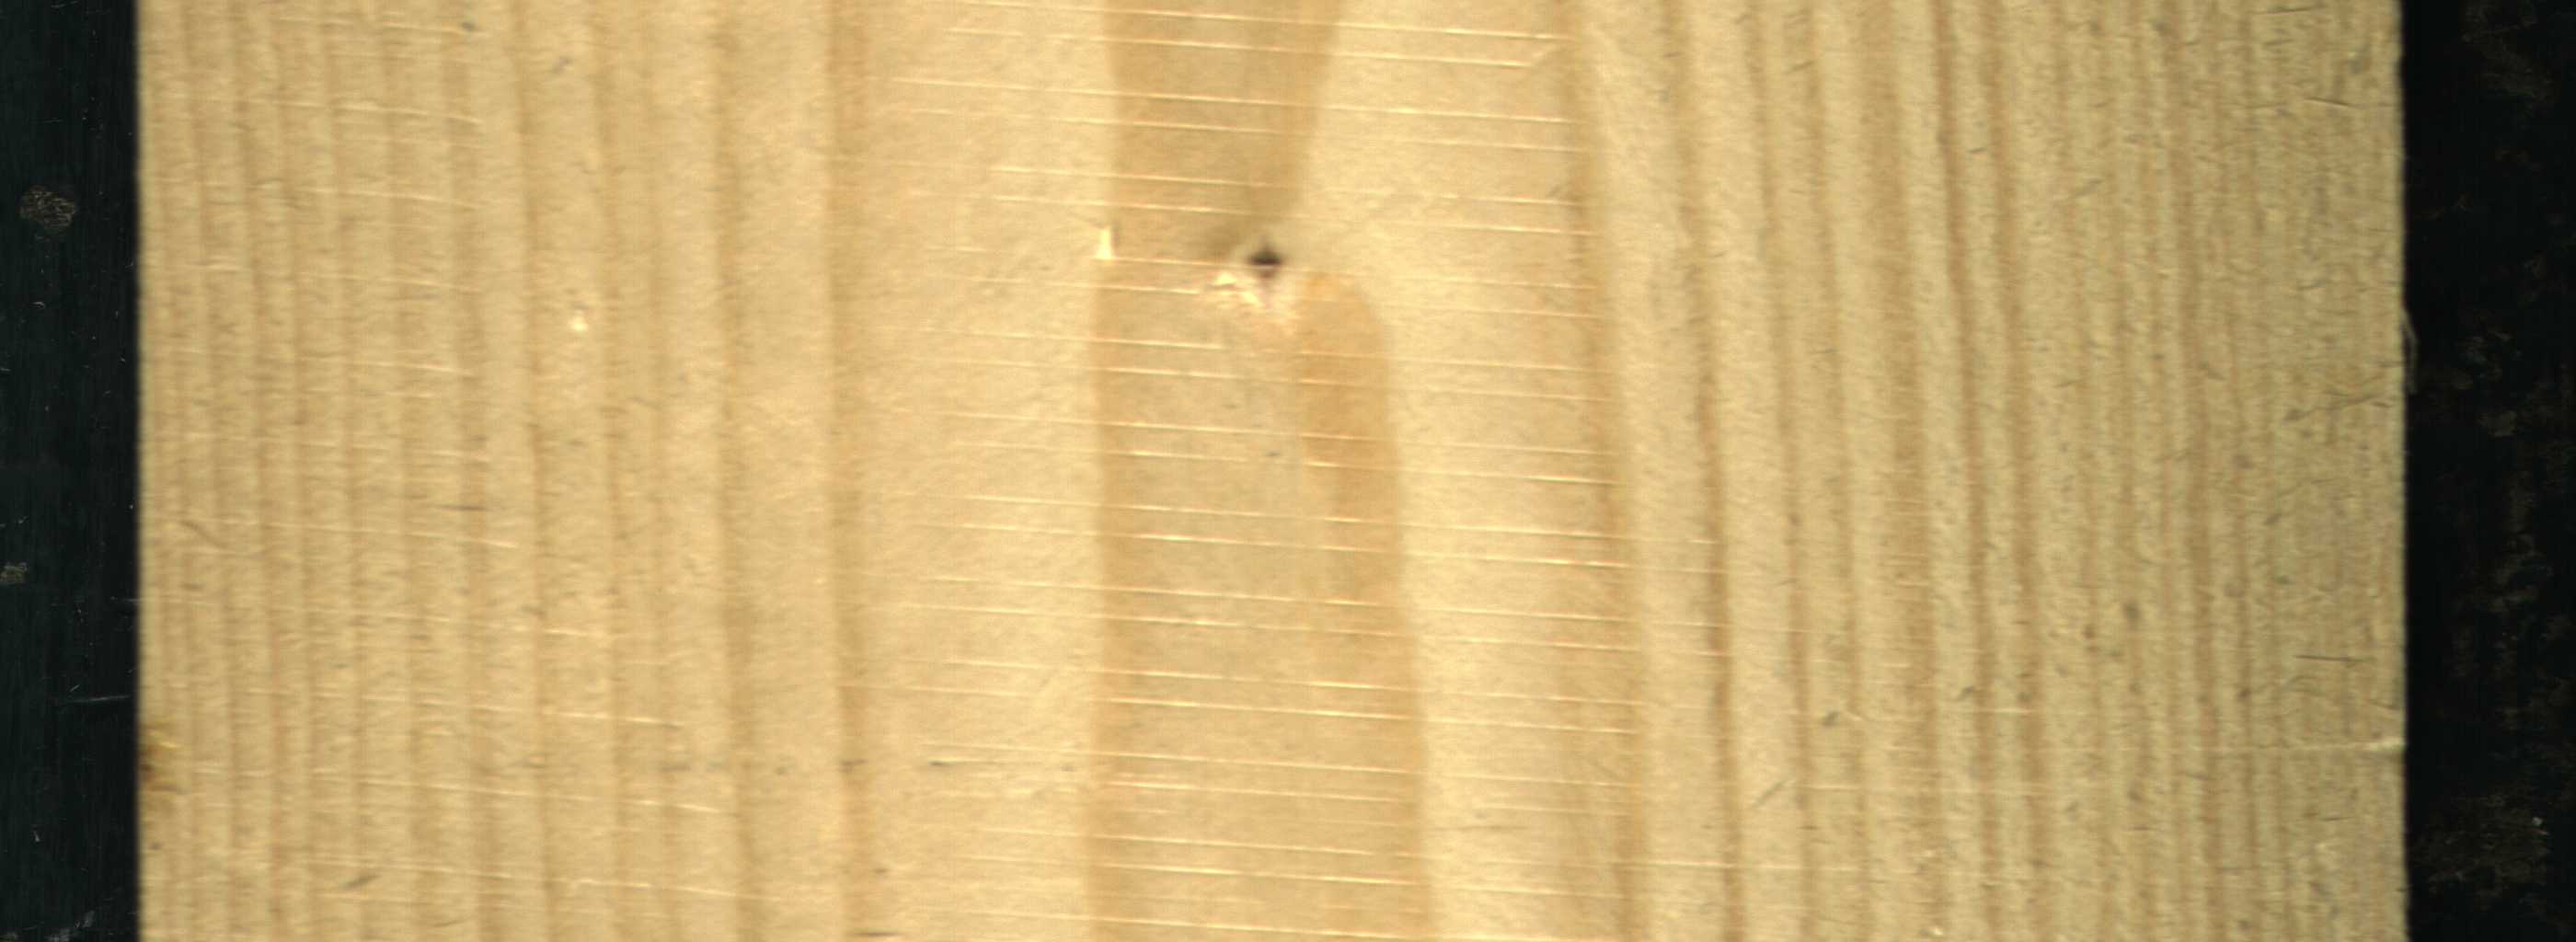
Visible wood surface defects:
Live_Knot